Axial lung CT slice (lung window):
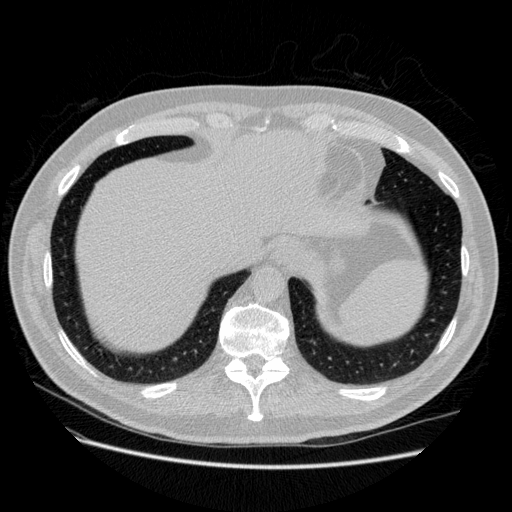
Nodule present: no